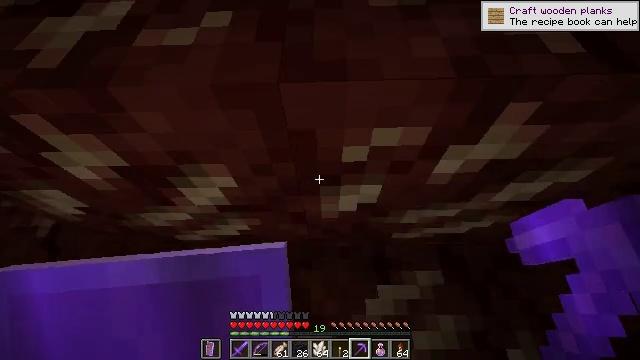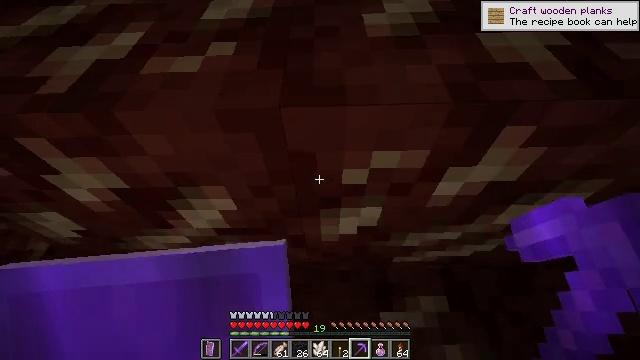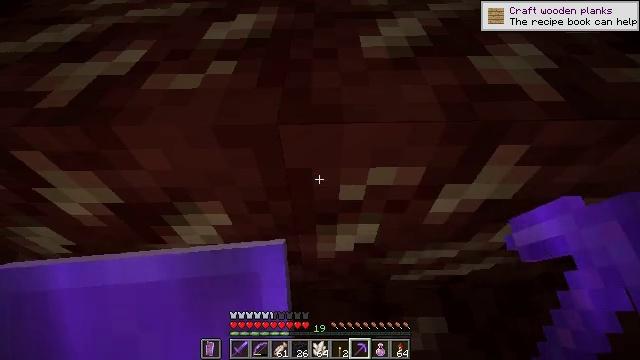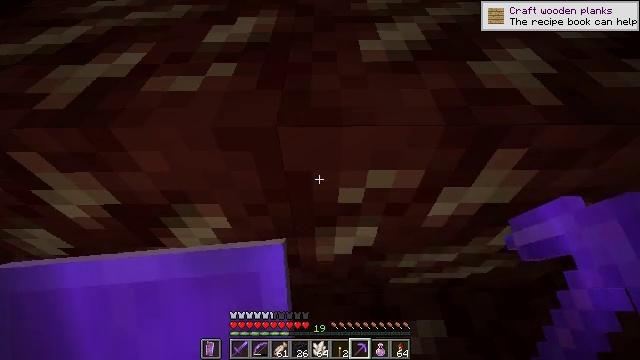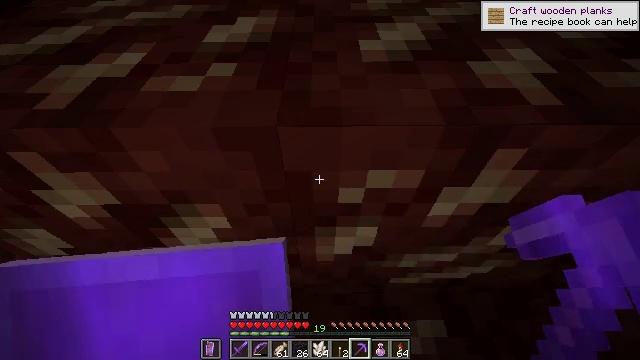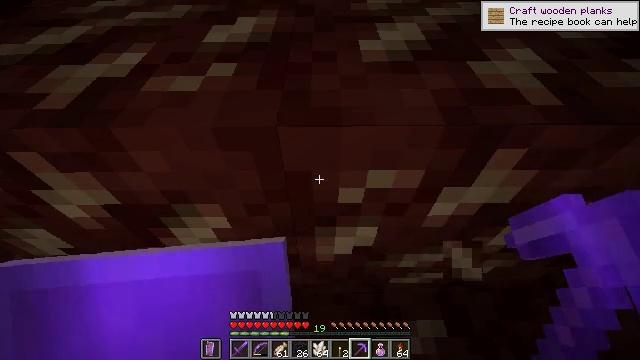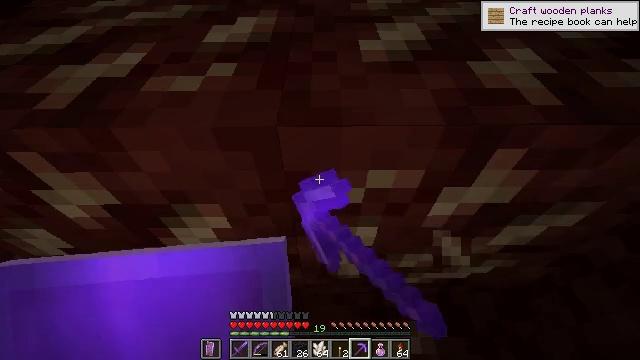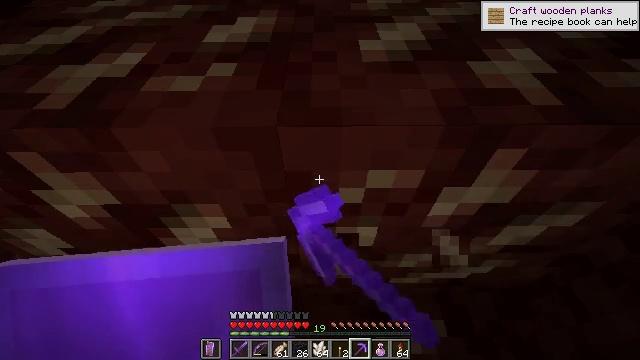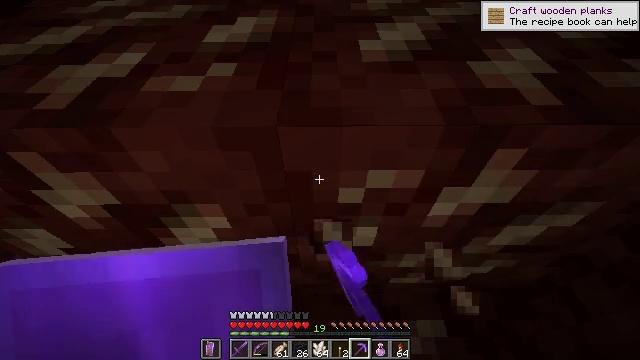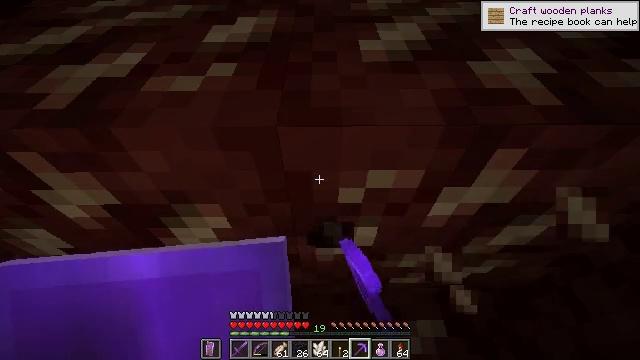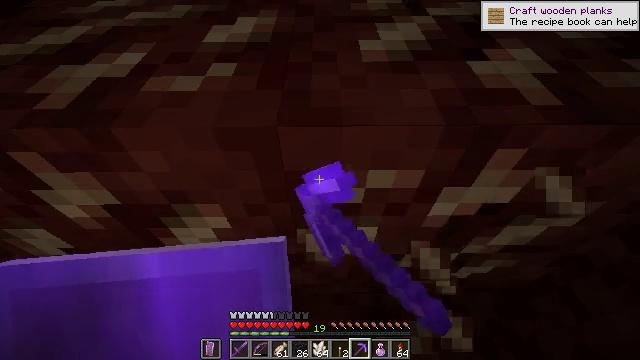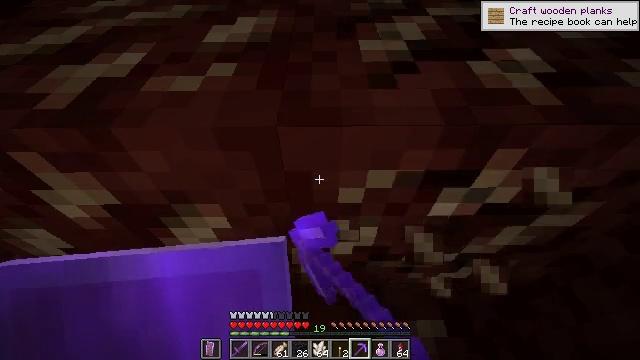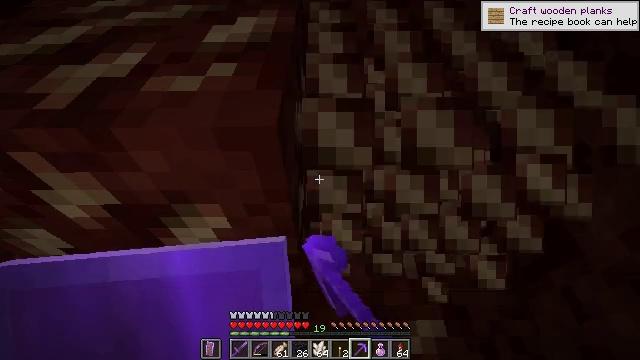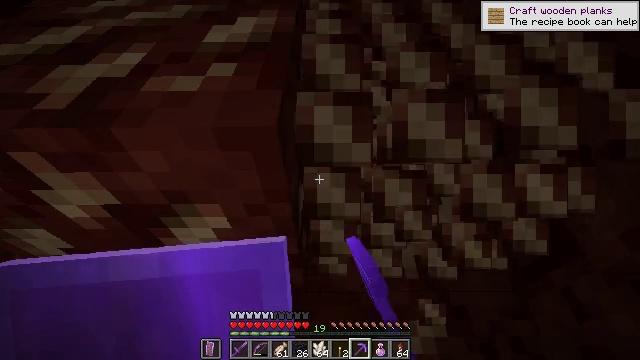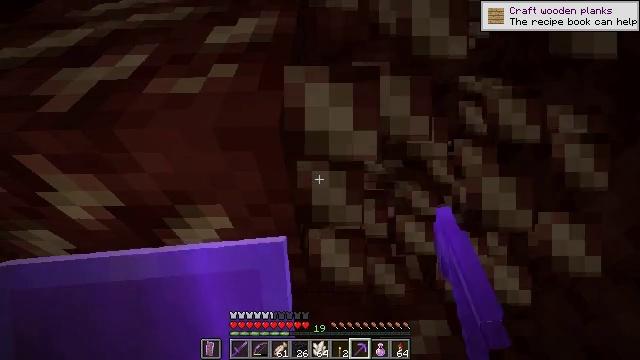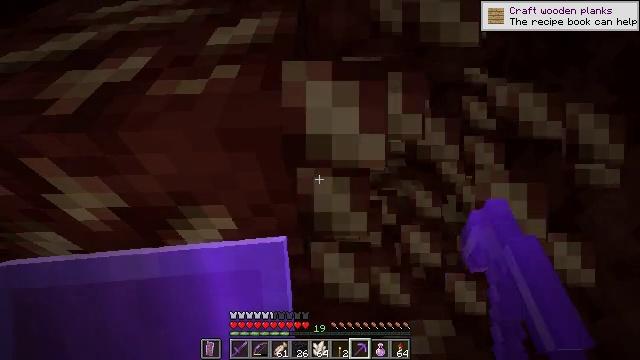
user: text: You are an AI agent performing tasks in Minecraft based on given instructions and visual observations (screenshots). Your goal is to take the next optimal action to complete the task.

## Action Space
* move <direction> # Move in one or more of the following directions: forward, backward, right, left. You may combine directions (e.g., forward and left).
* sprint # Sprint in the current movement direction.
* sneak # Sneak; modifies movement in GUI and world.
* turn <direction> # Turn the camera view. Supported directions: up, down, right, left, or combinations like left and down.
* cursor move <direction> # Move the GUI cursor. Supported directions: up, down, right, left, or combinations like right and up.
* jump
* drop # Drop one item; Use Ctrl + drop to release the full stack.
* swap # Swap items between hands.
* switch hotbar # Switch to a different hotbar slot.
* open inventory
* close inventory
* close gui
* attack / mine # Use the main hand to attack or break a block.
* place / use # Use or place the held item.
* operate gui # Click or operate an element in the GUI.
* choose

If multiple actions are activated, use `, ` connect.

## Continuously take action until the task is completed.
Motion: motion action
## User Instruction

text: Gather nether quartz ore with a pickaxe.
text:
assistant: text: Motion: turn up
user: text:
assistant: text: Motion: turn up
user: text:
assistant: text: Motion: no_op
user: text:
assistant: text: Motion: no_op
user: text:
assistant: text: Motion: attack / mine
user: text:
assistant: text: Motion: attack / mine
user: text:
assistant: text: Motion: attack / mine
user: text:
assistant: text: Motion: attack / mine
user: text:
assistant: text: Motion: attack / mine
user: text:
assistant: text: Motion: attack / mine
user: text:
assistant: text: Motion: attack / mine
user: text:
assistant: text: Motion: attack / mine
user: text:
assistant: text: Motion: no_op
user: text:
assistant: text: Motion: no_op
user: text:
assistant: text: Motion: no_op
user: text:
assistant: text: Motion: no_op
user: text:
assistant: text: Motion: no_op
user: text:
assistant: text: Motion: turn left
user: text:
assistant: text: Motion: turn left
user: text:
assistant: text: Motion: turn left
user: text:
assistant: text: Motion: turn left
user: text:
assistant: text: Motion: turn left
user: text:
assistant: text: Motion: attack / mine
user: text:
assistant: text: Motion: attack / mine
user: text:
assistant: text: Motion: attack / mine
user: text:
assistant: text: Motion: attack / mine
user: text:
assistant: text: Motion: attack / mine
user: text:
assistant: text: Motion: attack / mine
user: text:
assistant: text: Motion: attack / mine
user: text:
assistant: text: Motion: attack / mine